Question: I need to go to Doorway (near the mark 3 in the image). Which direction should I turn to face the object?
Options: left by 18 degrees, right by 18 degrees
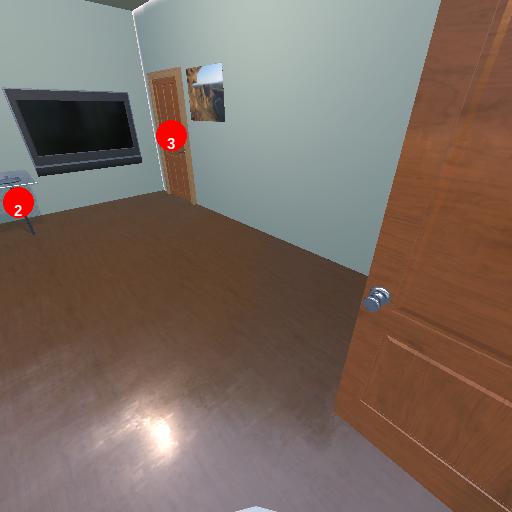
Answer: left by 18 degrees